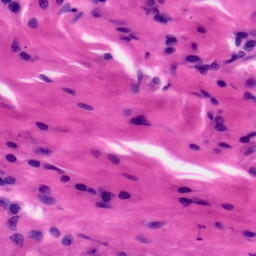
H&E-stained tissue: Tonsil